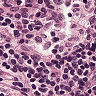
Metastatic tissue present: no